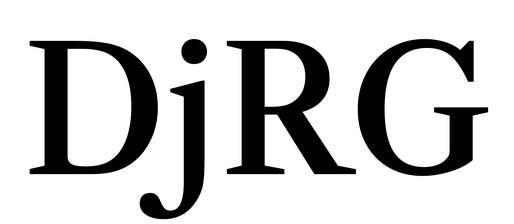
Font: LibreCaslonText_Medium